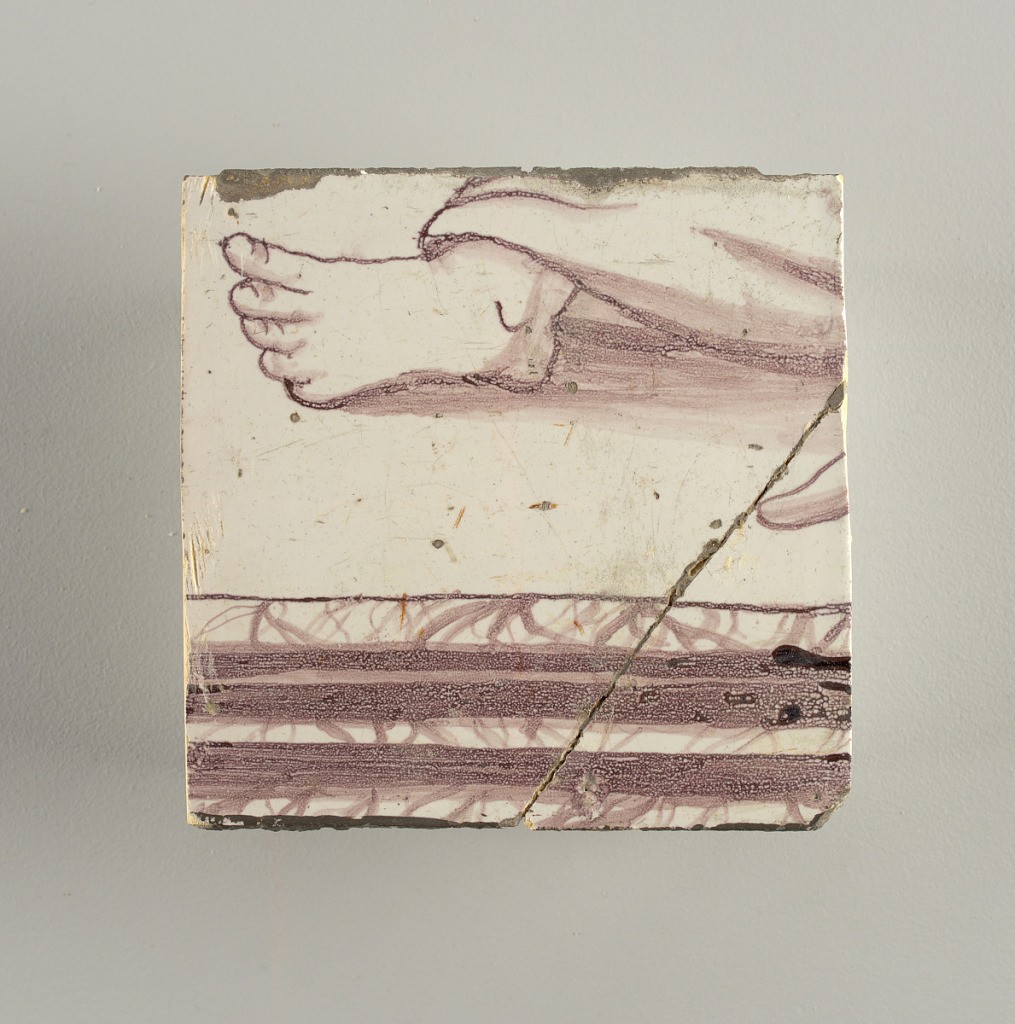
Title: Wall facing
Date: ca. 1725
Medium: Tin-glazed earthenware, underglaze
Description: Horizontal rectangle.  Thirty-seven tiles wide and twenty-one high with opening for door or window nineteen and one-half tiles high and twelve wide.  To left and right of opening, centered canopy above. Left, woman representing Hope, right, a sculputure urn.  Centered above opening, a mascaron.  Arabesque design of foliage.